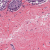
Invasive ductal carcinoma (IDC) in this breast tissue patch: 0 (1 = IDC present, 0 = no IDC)